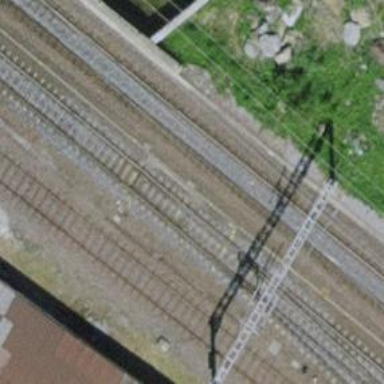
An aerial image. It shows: Railway switch.